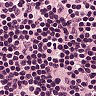
Metastatic tissue present: no